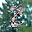
Label: 2